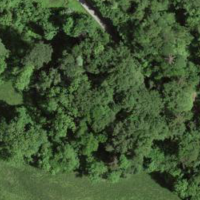
EUNIS habitat code: 41
Species observed at this site:
Primula veris
Daphne laureola